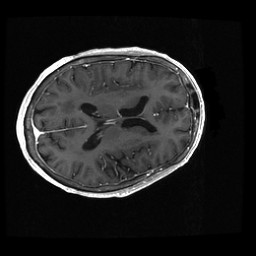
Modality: T1w
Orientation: axial
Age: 68
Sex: female
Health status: ill